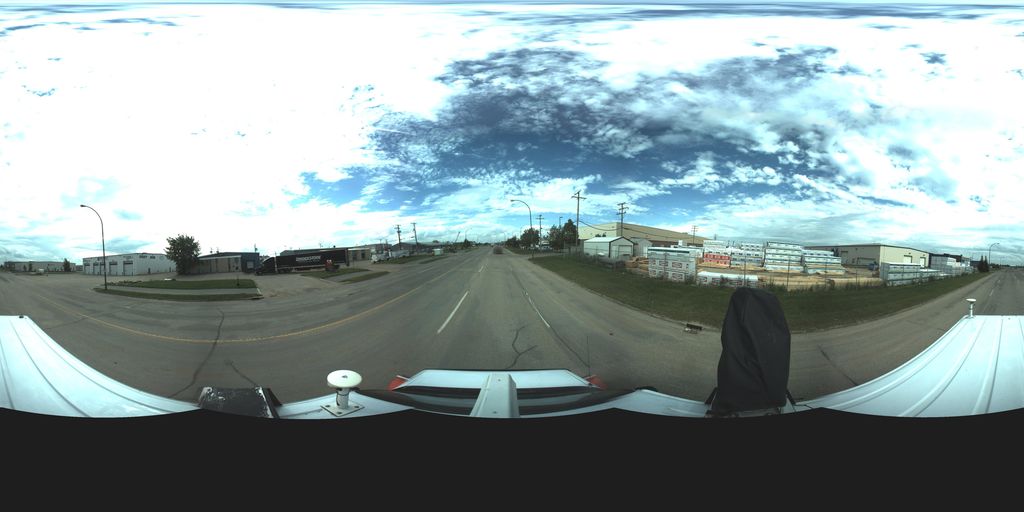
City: saskatoon